Question: I've products-filter relation table.
For example: I want to select all products with color red and yellow which have medium size
'''
WHERE (filter_id = 208 OR filter_id = 211) AND filter_id = 210
'''
I'cant figure out how to use AND condition on same column

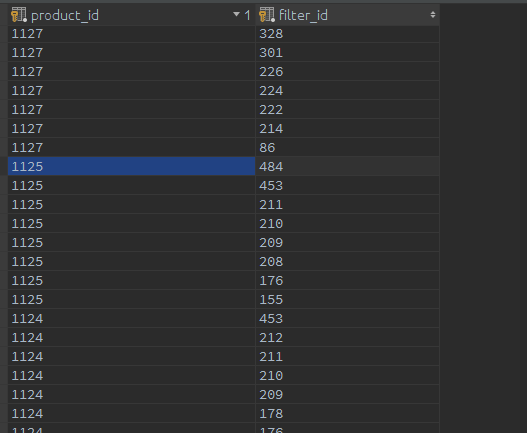
Answer: Looks like you want to group your data by 'product_id' and the take only those having the conditions you mentioned
'''
select product_id
from your_table
group by product_id
having sum(filter_id = 210) > 0
and sum(filter_id = 208 OR filter_id = 211) > 0
'''